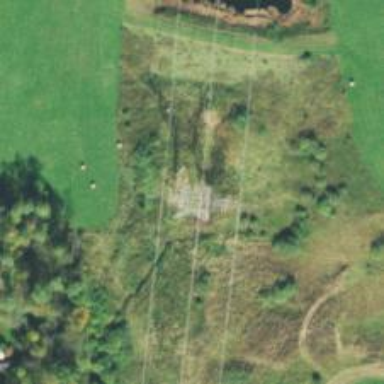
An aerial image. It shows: Lattice structure tower used for power distribution.